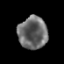
Tissue: prostate
Cell type: Myeloid cells
Senescence score: 0.3217
Nuclear area (px): 925
Mean DAPI intensity: 106.695